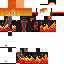
A male human skin with dark skin, wearing brown long hair dressed in a orange robe top and black pants, featuring a closed mouth.